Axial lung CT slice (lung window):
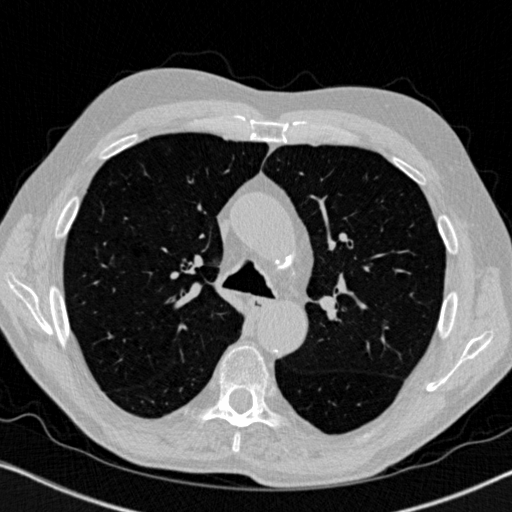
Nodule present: no